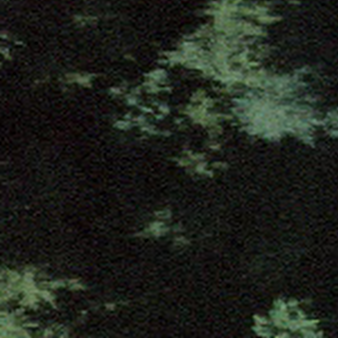
Label: other